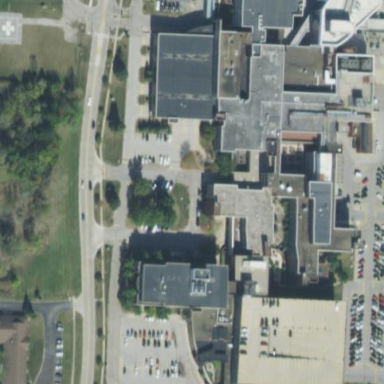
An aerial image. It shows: Hospital providing healthcare services.